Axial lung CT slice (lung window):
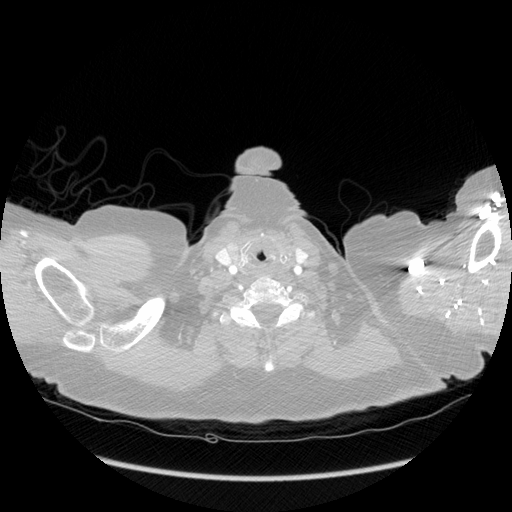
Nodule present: no